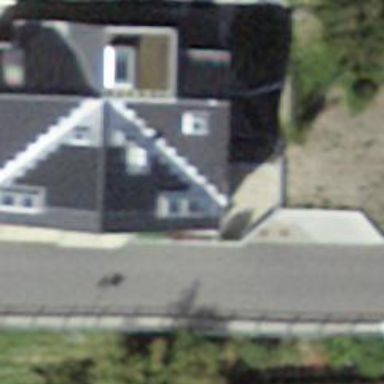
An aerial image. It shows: Image showing building with apartments.